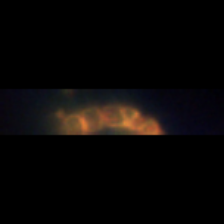
Taxon: Chaetoceros
Group: Diatoms